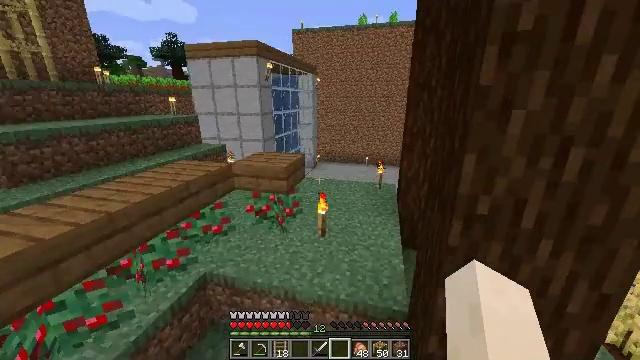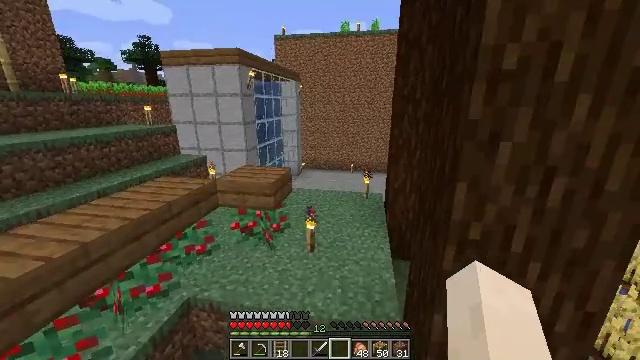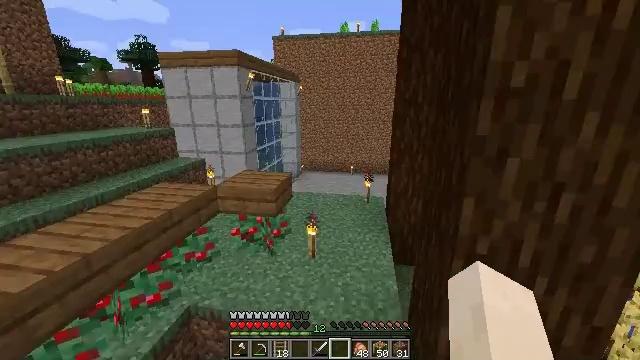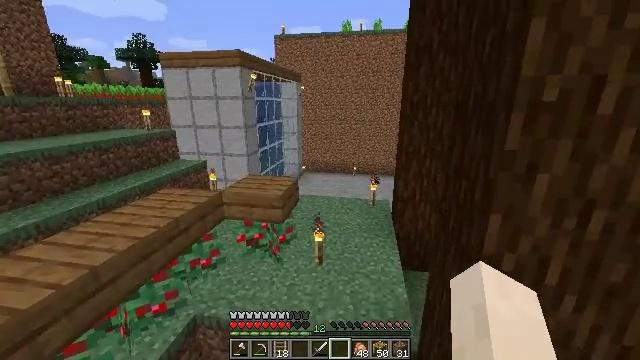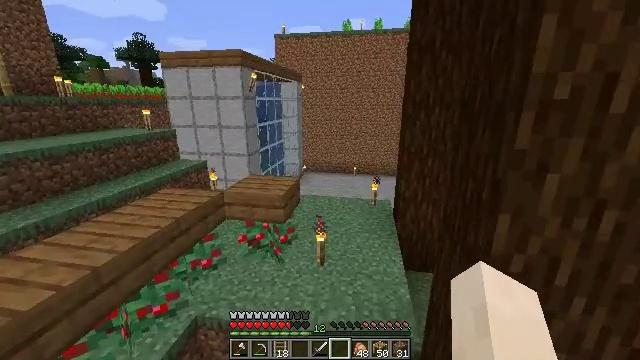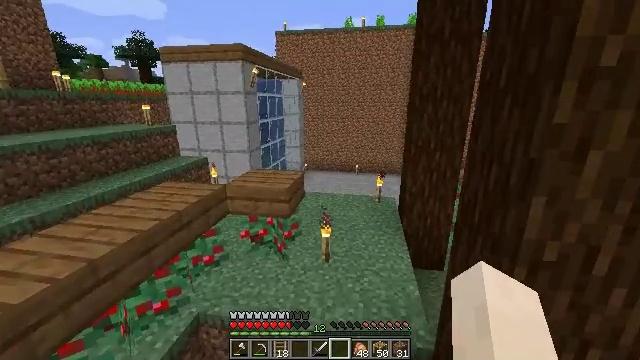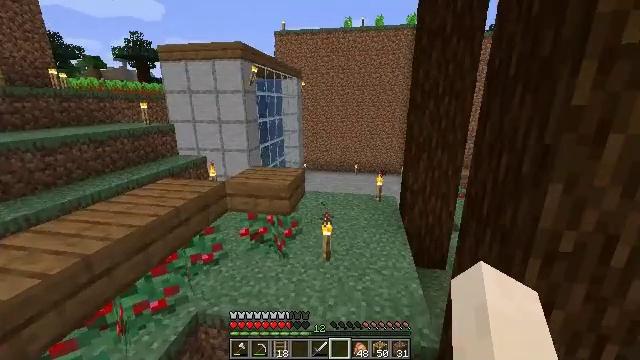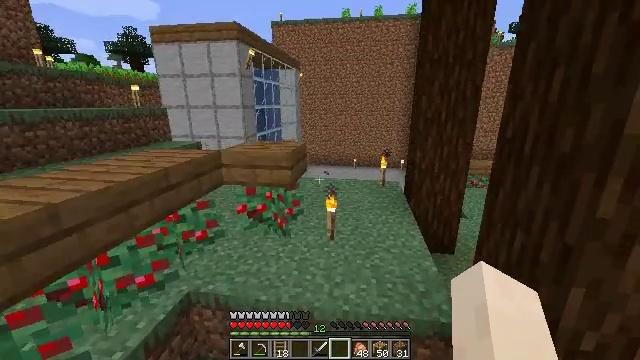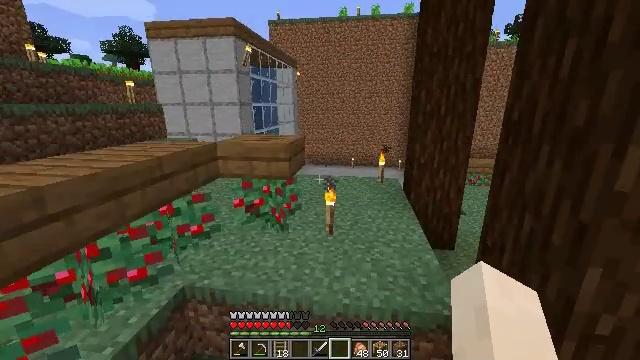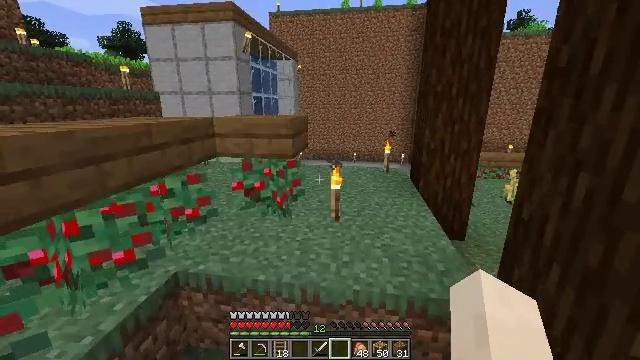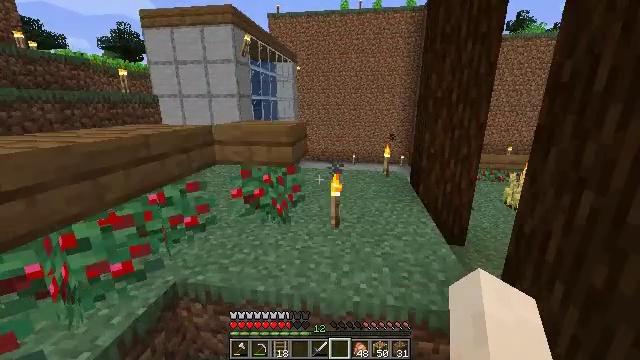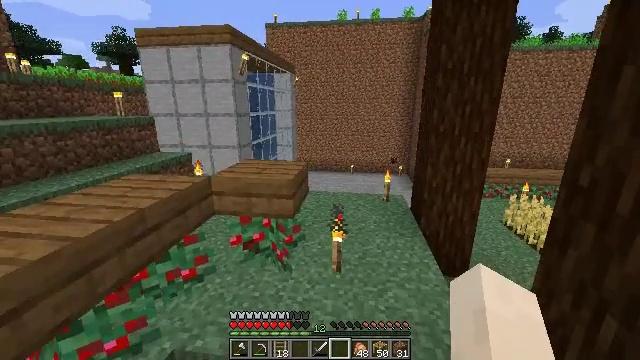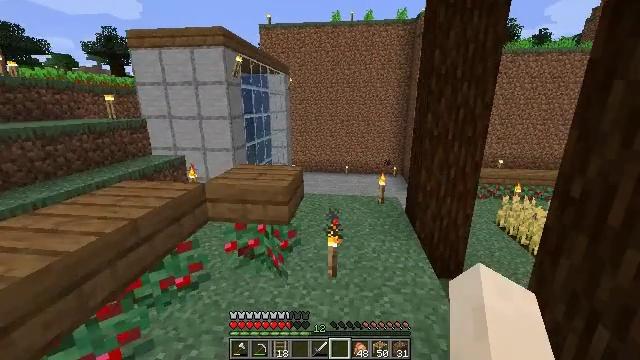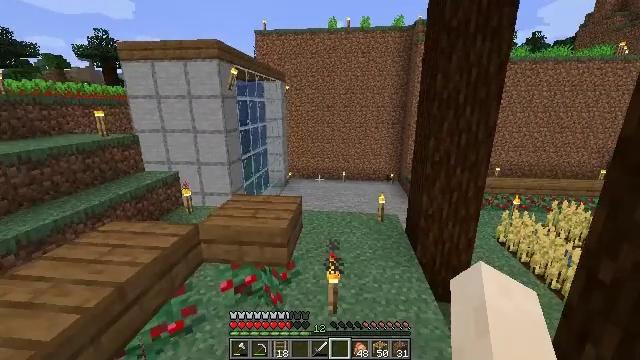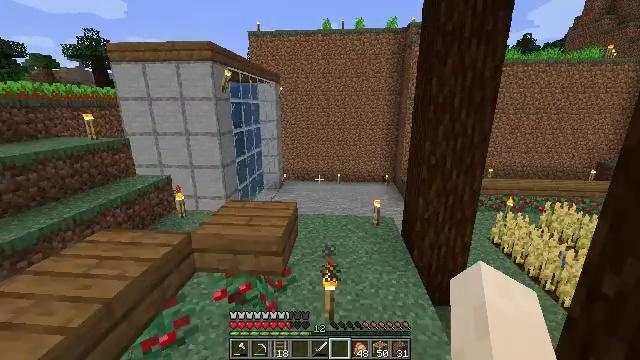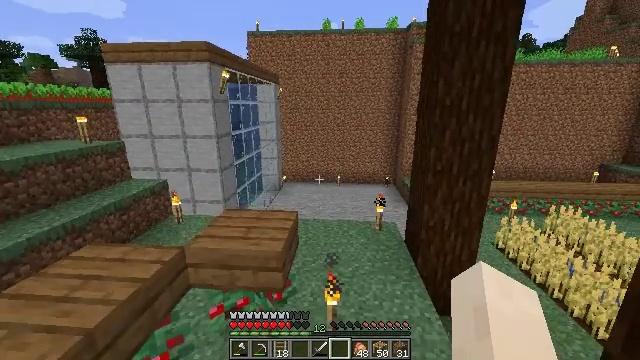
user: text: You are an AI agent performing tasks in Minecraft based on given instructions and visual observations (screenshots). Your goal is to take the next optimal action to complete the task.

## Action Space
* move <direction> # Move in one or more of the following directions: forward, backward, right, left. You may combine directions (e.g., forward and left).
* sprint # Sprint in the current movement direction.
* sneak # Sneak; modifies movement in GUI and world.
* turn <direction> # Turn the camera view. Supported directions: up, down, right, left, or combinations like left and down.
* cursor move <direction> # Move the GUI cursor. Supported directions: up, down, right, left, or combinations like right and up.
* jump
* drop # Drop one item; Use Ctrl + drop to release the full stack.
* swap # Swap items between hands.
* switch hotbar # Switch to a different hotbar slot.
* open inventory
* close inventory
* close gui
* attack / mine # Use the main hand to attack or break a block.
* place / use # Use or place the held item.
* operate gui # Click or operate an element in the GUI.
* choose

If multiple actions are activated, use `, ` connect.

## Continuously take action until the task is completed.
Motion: motion action
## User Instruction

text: To get a dried kelp block, open a crafting table.
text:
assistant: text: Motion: turn right and up
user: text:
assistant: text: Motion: no_op
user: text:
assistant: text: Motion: move forward
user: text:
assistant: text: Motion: move forward
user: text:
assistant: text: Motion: move forward
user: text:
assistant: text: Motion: move forward
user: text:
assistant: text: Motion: move forward
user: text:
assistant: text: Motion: move forward
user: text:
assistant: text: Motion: move forward
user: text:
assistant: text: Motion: move forward, jump
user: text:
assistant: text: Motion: move forward, jump
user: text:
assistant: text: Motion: move forward, turn right, jump
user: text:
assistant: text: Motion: move forward, jump
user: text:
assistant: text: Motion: move forward, turn right, jump
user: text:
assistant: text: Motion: move forward, jump
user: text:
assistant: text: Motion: move forward, jump
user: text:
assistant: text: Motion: move forward, jump
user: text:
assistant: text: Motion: move forward, jump
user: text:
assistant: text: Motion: move forward, jump
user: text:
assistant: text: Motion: move forward, jump
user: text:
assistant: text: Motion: move forward, jump
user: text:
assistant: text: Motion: move forward, sprint, jump
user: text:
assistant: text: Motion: move forward, sprint, jump
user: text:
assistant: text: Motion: move forward, sprint, jump
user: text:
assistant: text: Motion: move forward, sprint, jump
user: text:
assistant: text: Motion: move forward, sprint, jump
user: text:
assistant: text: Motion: move forward, jump
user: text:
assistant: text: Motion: move forward and move right, jump
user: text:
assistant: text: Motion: move forward and move right, jump
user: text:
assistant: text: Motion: move forward and move right, jump